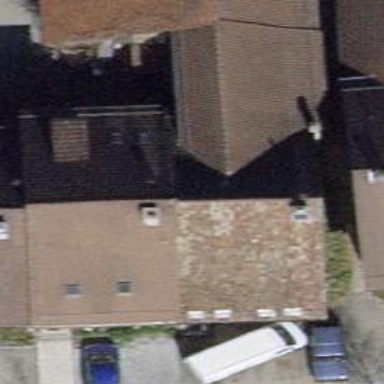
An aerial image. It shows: Building with tiled roof.